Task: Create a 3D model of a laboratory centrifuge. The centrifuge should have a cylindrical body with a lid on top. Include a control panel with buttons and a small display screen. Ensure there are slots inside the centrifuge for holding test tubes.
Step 591:
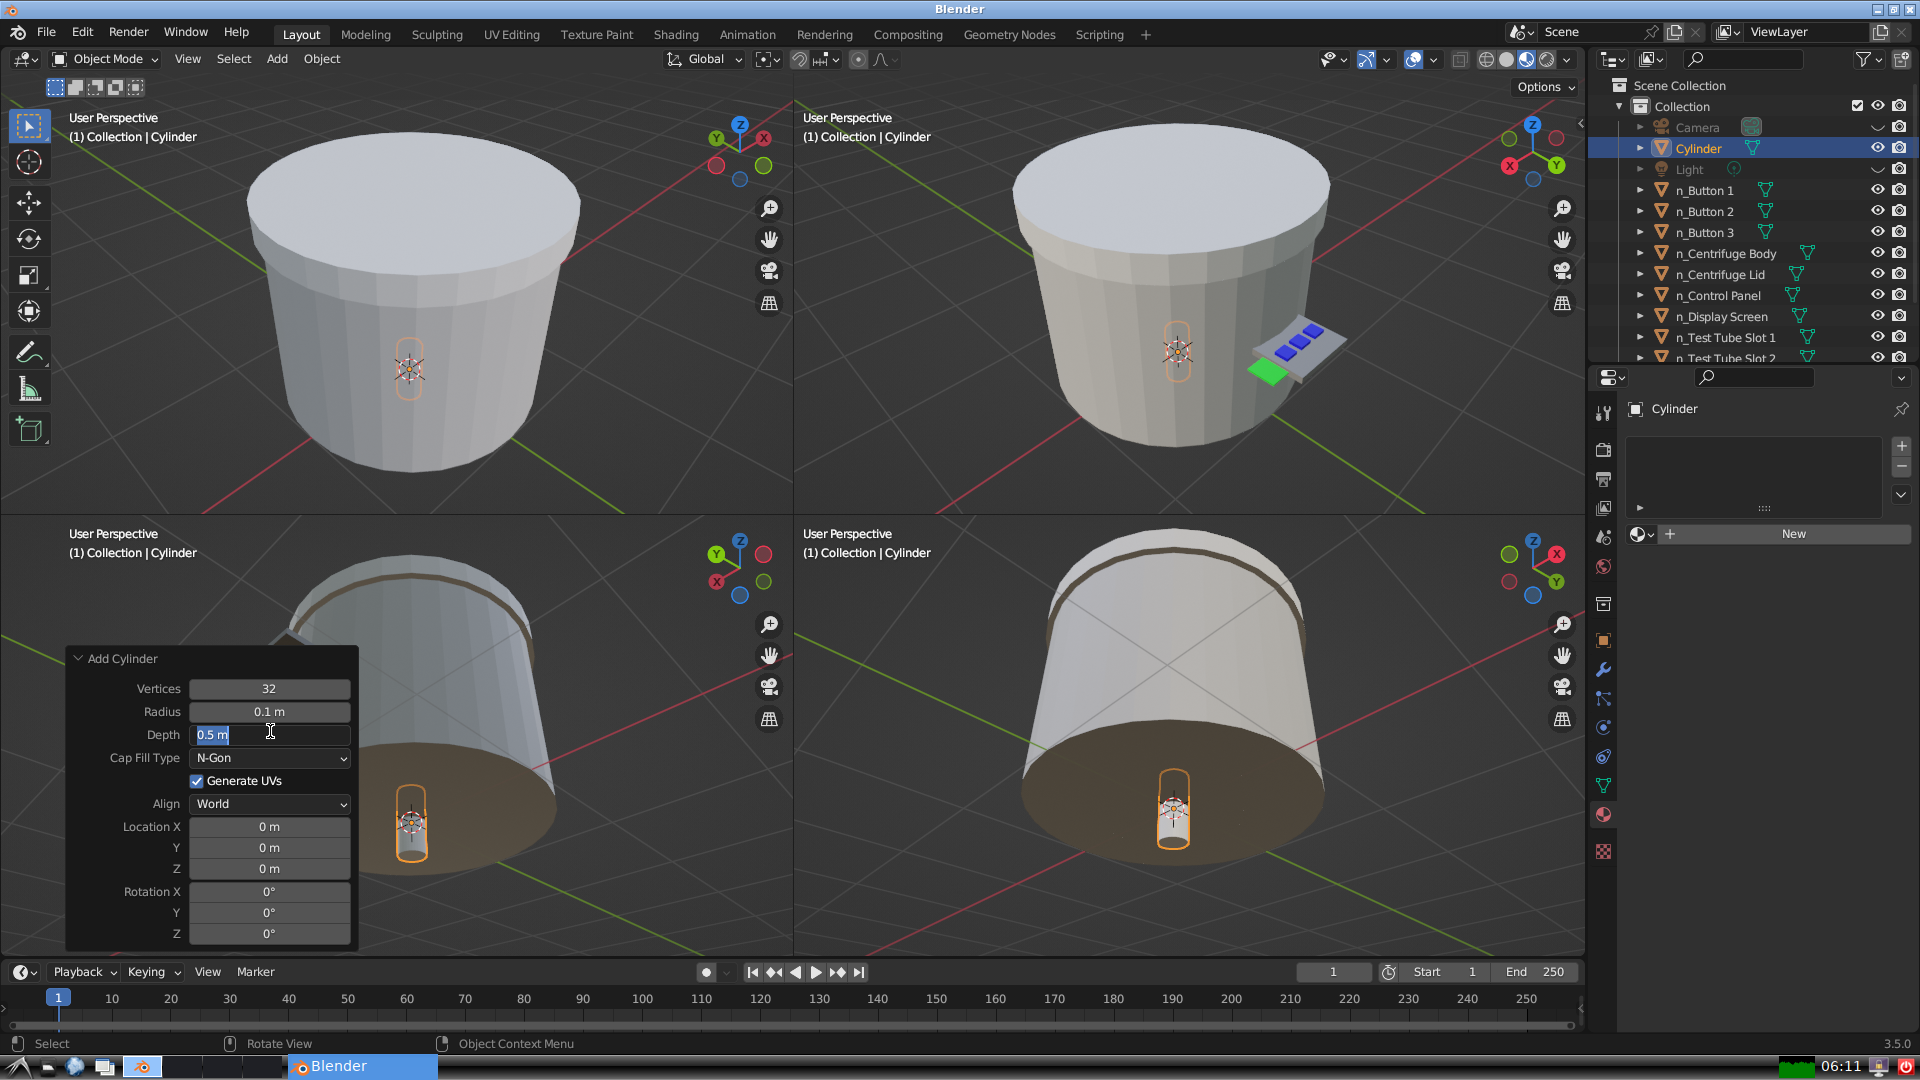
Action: input_text: 0.5